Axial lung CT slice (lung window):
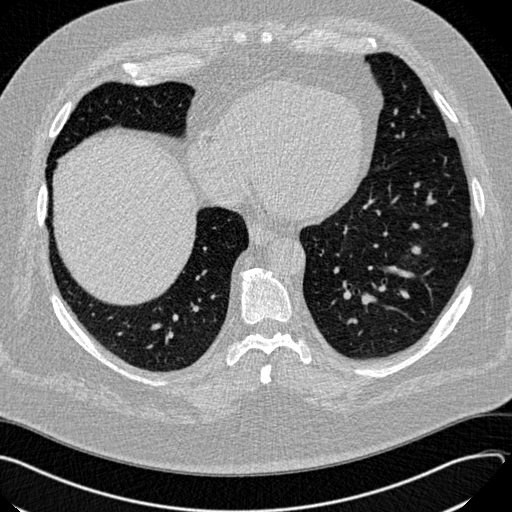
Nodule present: no